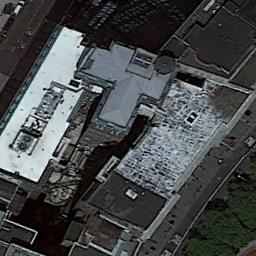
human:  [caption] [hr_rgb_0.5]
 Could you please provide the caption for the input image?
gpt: The commercial area is near the road .

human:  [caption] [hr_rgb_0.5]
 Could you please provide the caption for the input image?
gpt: A commercial area has some buildings and one of buildings is a cross-shaped church .

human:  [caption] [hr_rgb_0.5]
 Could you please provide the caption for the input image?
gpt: In a business district there are several tall buildings of different shapes and several roads with many cars and many trees .

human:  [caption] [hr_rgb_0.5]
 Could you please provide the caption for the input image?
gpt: There is a white building on the top left .

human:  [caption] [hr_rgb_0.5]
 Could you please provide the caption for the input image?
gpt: A commercial area with a white building .